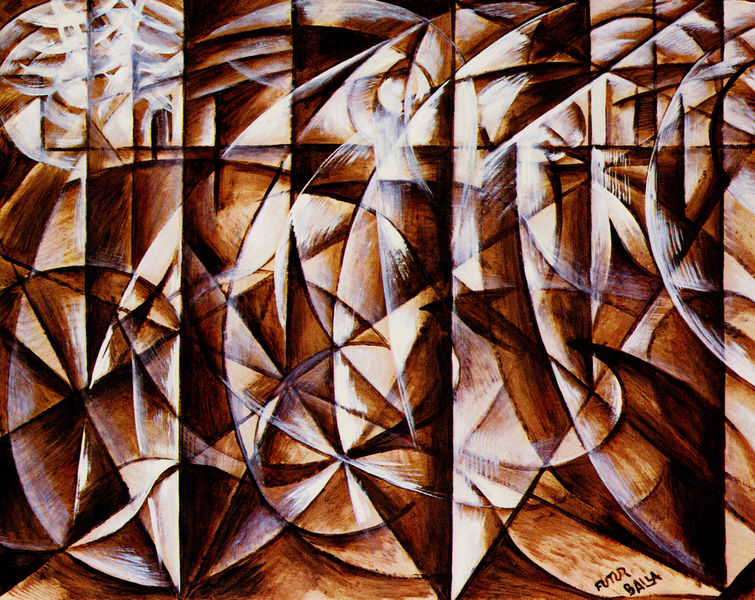
Titel: Velocità d'automobile
Künstler: Giacomo Balla
Standort: Stockholm
Institution: Moderna Museet
Schlagwörter: blau, dunkel, gemälde, schatten, weiß, dreieck, bewegung, braun, fenster, hell, licht, orange, schwarz, tür, dach, haus, malerei, wand, signatur, öl, häuser, qualm, rauch, wald, kreis, oval, rund, bogen, italien, süden, abstrakt, modern, mauer, farbe, formen, linien, spitz, inschrift, striche, abstraktion, futurismus, linie, form, schraffur, strich, dynamik, kreise, ecken, konvex, reflex, dreiecke, kanten, geometrie, bgen, halbkreise, segmente, balla, oberflächen, kreissegmente, futur, giacomo balla, aufgesplittet, dyamismus, kristalling